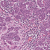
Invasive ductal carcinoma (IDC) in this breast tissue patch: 0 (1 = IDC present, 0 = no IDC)